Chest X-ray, AP view. Patient: 36 years old, sex M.
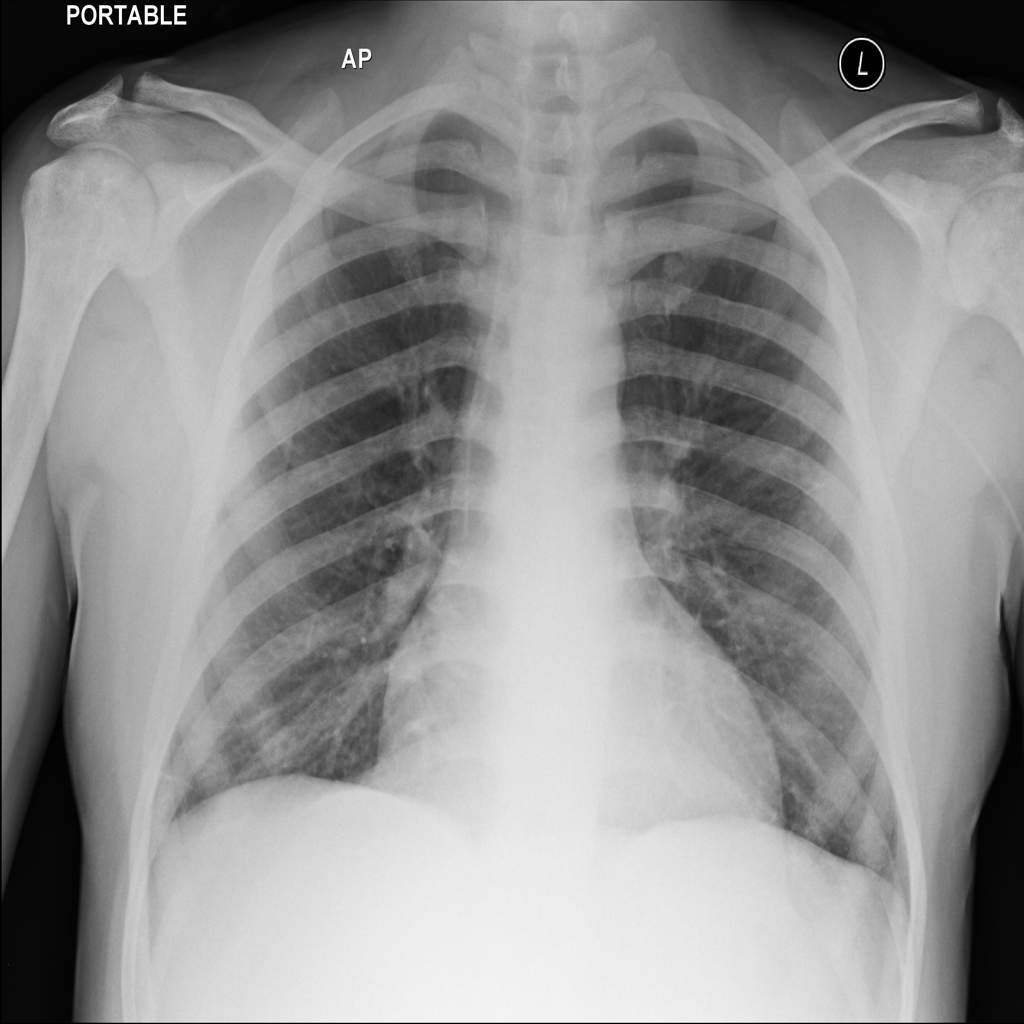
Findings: No Finding